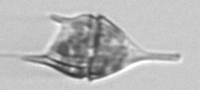
Label: Tripos_lineatus